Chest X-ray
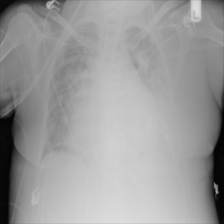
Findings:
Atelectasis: negative
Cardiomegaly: positive
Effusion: negative
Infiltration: positive
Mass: negative
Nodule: negative
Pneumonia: negative
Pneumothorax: negative
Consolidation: negative
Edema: negative
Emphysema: negative
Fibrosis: negative
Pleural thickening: negative
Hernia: negative